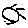
Label: sun